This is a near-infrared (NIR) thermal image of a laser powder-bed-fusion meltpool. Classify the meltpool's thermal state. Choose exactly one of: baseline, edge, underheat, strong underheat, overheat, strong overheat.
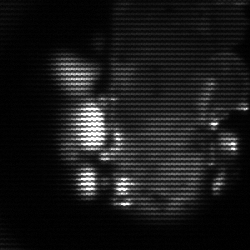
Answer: strong underheat